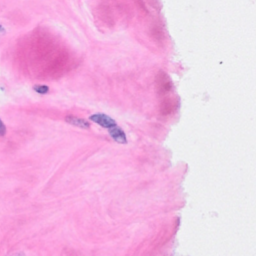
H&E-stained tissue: Breast